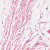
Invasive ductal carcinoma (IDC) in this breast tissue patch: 0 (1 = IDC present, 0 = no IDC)